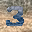
Label: 3